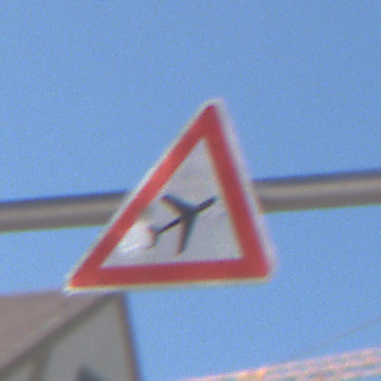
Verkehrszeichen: FlugbetriebLinks
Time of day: MorningAfternoon
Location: Outdoor (Urban)
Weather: Clear
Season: NotSpecified
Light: Natural